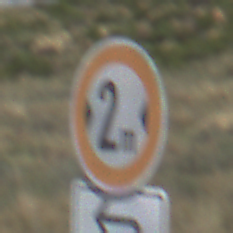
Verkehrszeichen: TatsaechlicheBreite2
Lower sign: RichtungsangabeDurchPfeile2
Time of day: Midday
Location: Outdoor (Nature)
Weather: PartlyCloudy
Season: NotSpecified
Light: Natural